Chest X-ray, PA view. Patient: 59 years old, sex M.
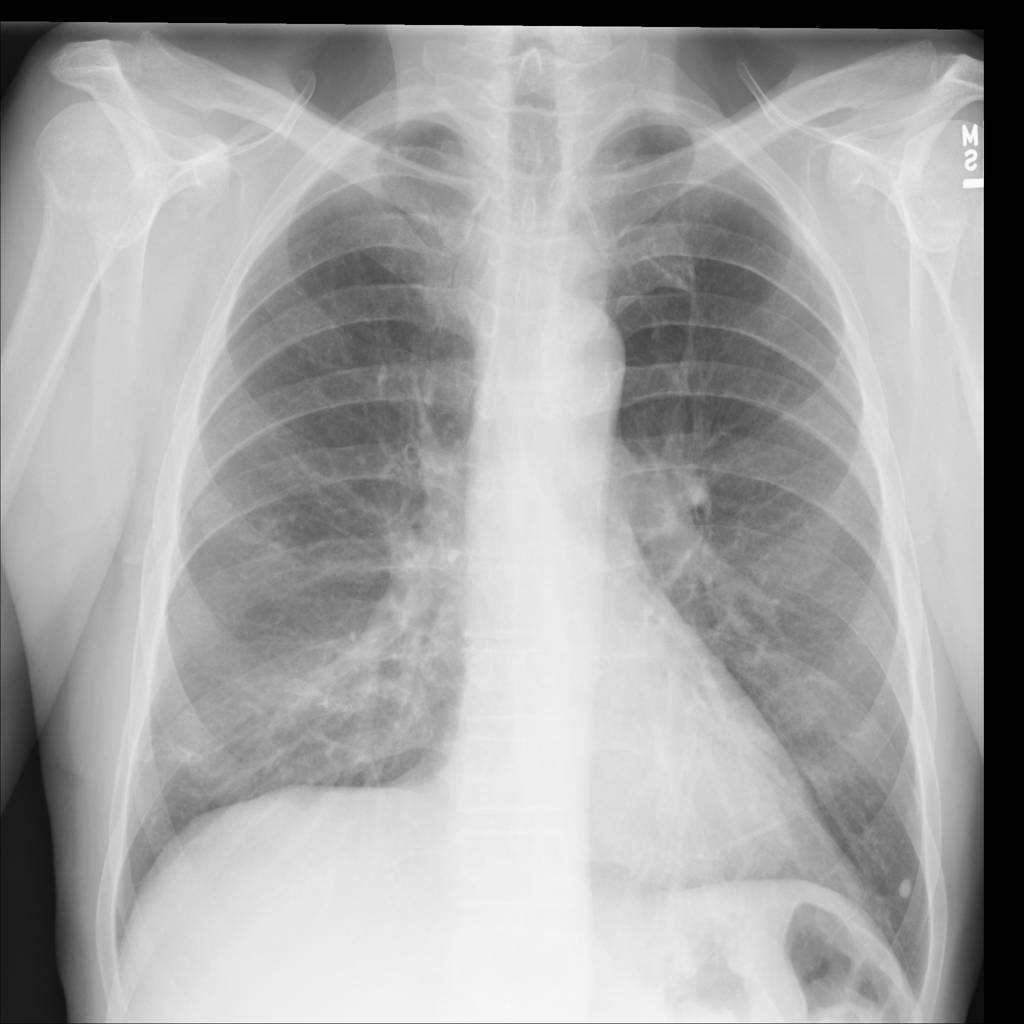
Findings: Nodule